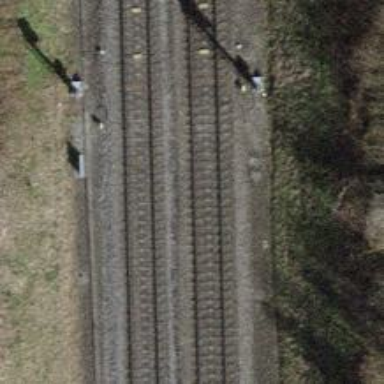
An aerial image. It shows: Railway with electrified contact lines.